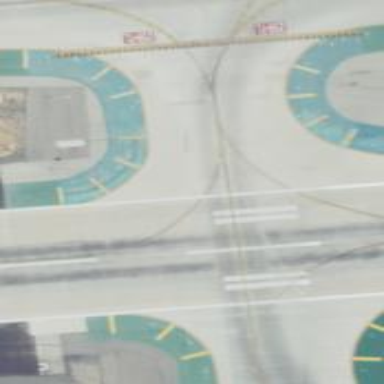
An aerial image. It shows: Image of taxiway at airport.